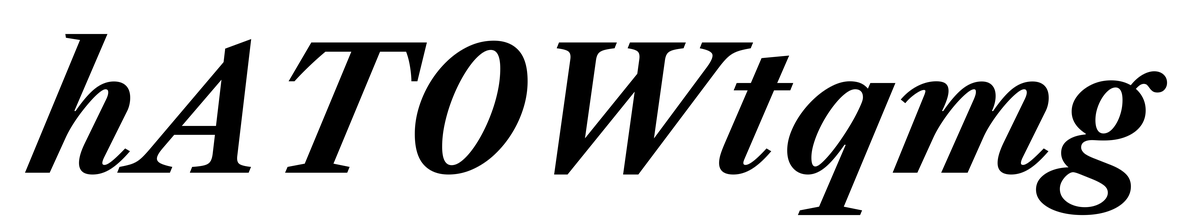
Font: LibreCaslonText-Italic_Bold_Italic